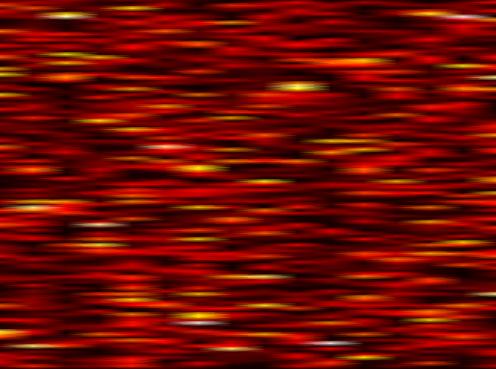
Label: UFMC